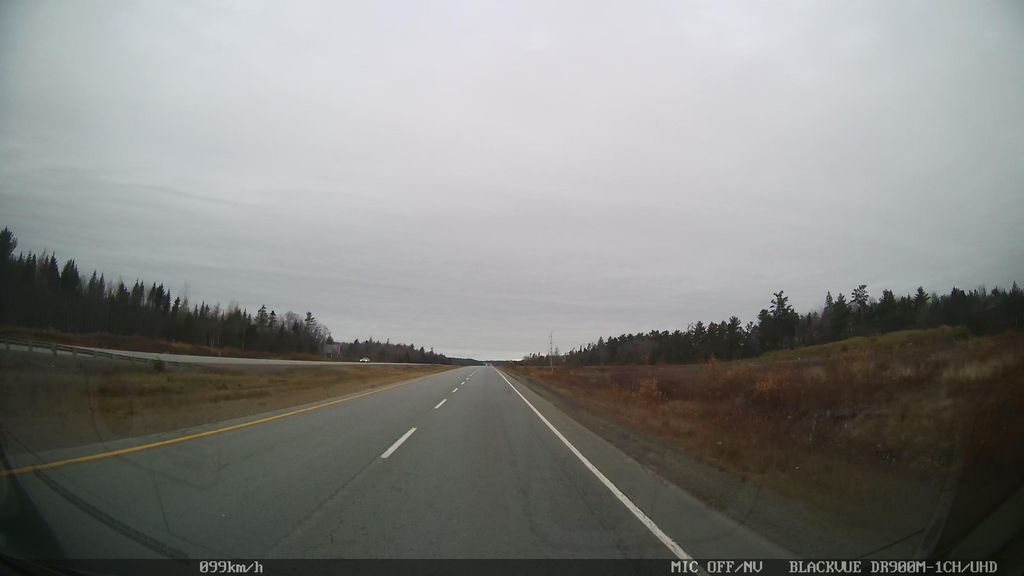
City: halifax